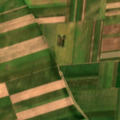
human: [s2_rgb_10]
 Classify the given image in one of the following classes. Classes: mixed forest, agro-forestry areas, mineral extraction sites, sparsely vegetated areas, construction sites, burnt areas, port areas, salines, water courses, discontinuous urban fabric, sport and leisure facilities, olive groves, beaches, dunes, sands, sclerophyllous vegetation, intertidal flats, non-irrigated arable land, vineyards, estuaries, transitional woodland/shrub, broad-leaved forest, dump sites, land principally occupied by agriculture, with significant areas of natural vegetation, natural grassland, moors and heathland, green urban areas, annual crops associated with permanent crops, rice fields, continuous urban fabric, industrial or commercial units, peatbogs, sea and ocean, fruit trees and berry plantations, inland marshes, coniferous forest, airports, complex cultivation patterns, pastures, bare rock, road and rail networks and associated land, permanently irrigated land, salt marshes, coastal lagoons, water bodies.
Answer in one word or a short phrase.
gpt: non-irrigated arable land, complex cultivation patterns